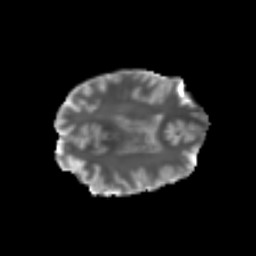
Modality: T2w
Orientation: axial
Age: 45
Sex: male
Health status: ill
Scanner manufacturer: siemens
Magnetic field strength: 3 T
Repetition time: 8.7 s
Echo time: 0.11 s